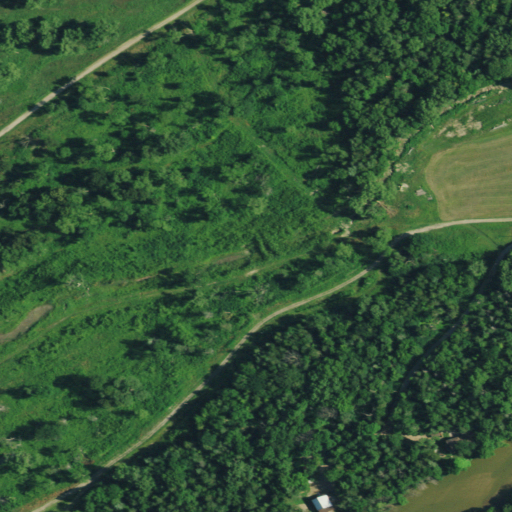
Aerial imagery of island in Nebraska named Bushes Island containing woody wetlands, open development, herbaceous wetlands, open water, and medium intensity development